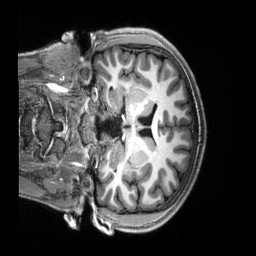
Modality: T1w
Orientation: coronal
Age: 23
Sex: male
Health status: healthy
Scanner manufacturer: siemens
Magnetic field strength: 3 T
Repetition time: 2.5 s
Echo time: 0.00222 s